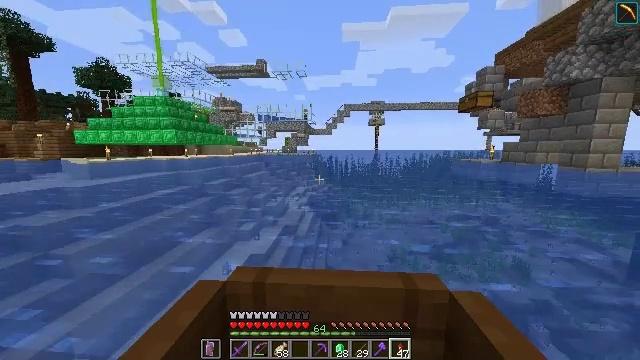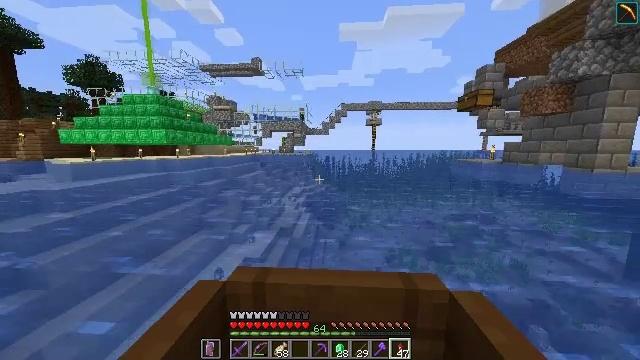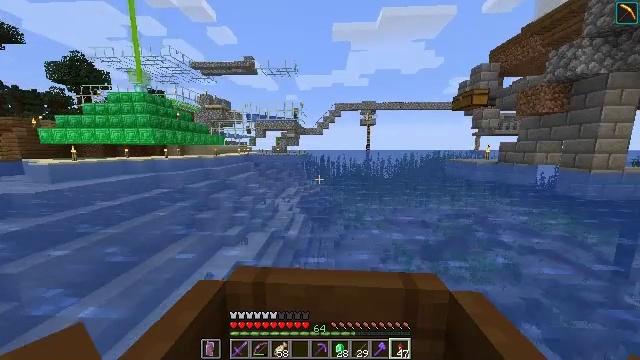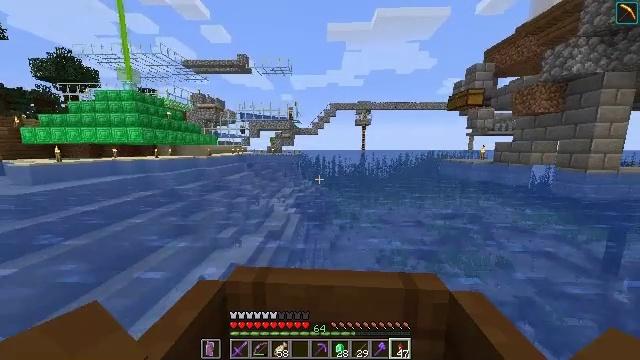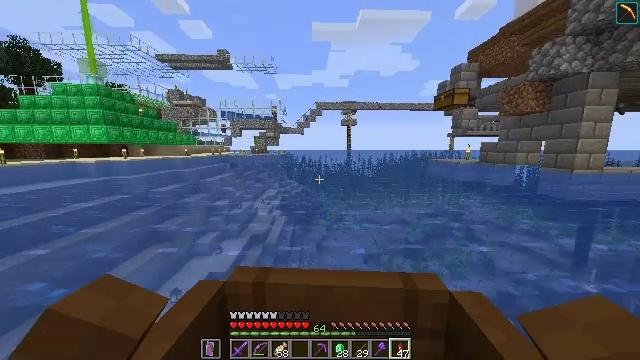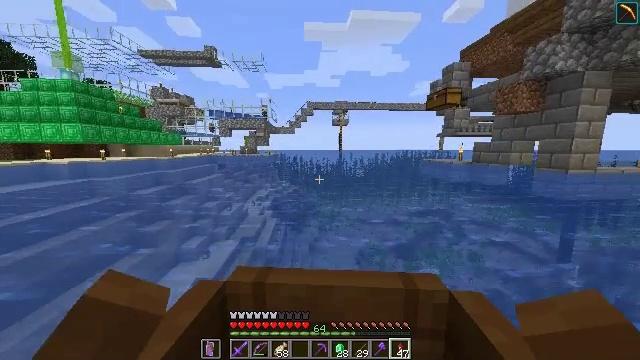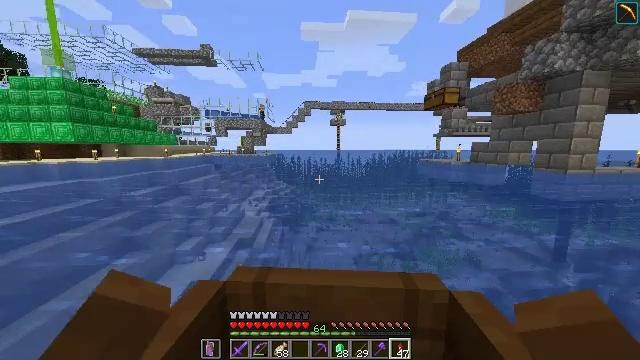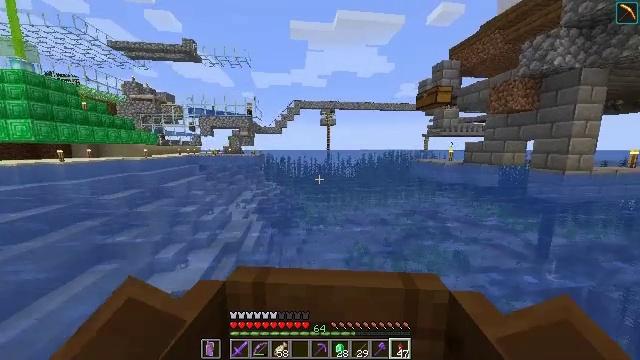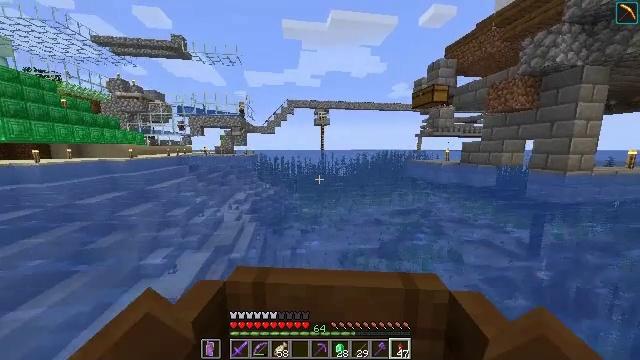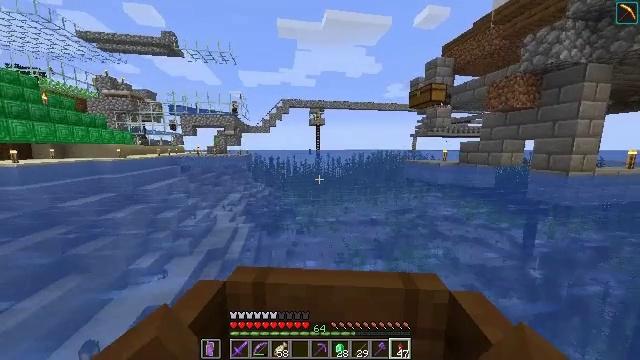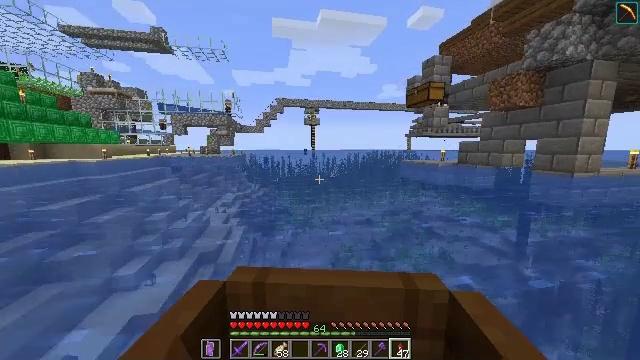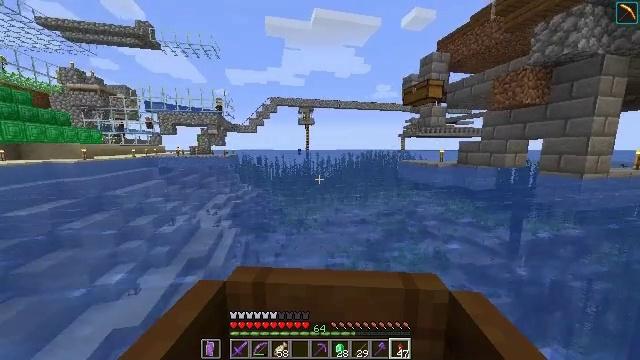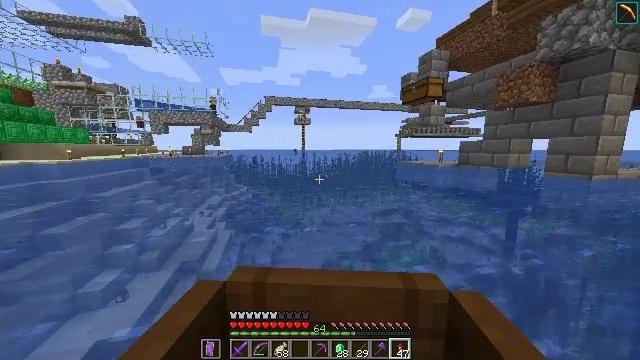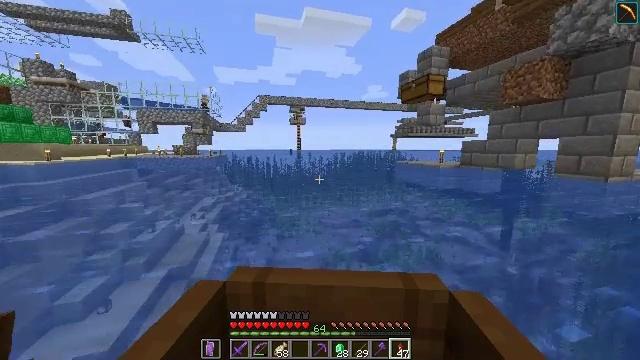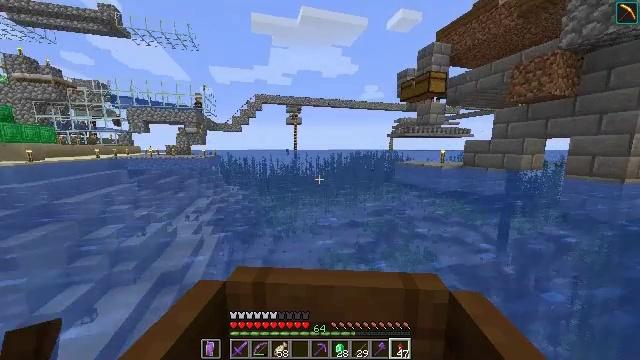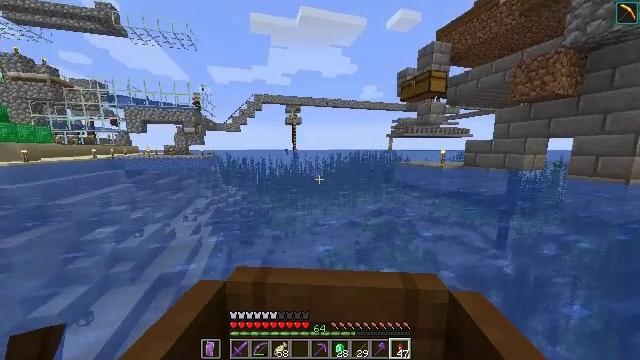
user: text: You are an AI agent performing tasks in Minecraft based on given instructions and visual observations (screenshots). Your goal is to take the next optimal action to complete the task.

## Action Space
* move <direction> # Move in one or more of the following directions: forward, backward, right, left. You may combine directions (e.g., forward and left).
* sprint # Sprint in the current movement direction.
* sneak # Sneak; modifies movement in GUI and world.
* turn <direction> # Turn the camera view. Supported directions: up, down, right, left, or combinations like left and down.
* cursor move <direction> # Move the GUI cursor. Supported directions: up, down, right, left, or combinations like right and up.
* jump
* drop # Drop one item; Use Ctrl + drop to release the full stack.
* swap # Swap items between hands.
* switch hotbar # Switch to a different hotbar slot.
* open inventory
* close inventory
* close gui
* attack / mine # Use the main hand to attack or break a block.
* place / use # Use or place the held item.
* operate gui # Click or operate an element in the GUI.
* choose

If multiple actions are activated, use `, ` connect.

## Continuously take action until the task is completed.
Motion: motion action
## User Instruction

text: Recycle the blast furnace by breaking it.
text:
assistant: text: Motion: move forward and move right, sprint
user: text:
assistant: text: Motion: move forward and move right, sprint
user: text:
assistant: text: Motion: move forward, sprint
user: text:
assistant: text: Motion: move forward, sprint
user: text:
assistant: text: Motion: move forward, sprint
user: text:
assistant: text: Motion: move forward, sprint
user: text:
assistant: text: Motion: move forward, sprint
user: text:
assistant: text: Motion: move forward, sprint
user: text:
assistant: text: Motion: move forward, sprint
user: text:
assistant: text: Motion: move forward, sprint
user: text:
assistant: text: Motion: move forward, sprint
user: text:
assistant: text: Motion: move forward, sprint
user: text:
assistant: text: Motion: move forward, sprint
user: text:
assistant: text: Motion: move forward, sprint
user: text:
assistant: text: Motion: move forward, sprint
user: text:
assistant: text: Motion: move forward, sprint
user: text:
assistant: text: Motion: move forward, sprint
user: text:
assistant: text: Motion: move forward, sprint
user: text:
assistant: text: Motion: move forward, sprint
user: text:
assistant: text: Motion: move forward, sprint
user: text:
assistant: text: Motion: move forward, sprint
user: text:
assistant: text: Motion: move forward, sprint
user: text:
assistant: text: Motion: move forward, sprint
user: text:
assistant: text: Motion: move forward, sprint
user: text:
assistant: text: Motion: move forward, sprint
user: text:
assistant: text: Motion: move forward and move right, sprint
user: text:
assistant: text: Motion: move forward and move right, sprint
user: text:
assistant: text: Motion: move forward, sprint
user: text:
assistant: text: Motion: move forward, sprint
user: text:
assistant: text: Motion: move forward, sprint